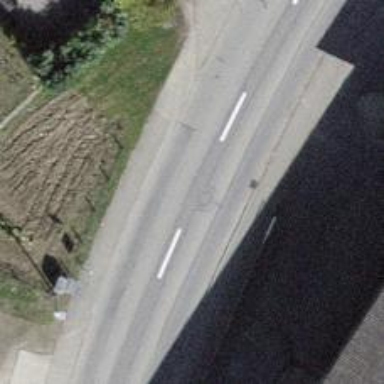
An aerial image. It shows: Paved tertiary road.